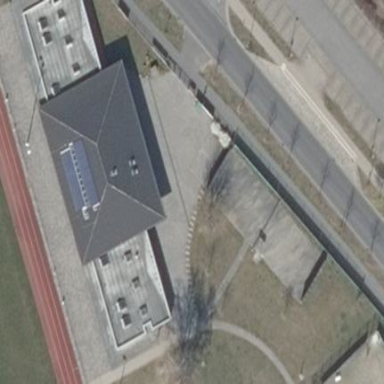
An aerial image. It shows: Sports center building.